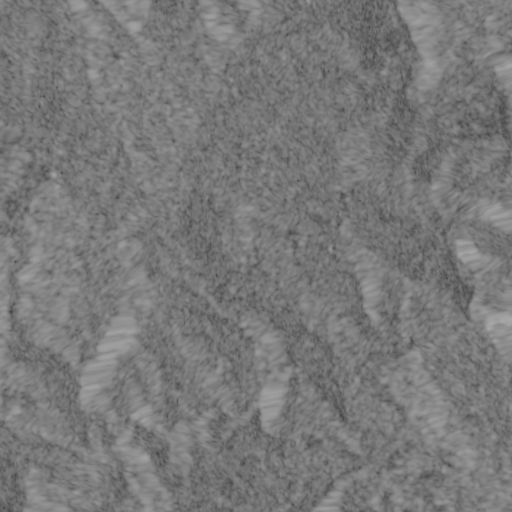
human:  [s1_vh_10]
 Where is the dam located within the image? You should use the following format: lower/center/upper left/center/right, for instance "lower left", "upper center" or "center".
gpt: The dam is located in the lower right of the image.
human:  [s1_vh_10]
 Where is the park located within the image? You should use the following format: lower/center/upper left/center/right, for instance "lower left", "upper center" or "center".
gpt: The park is located in the center of the image.
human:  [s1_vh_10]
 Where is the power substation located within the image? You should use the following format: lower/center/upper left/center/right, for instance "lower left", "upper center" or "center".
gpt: The power substation is located in the center right of the image.
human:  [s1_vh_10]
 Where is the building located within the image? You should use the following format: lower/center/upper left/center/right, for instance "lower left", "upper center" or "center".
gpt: There is no building in the image.

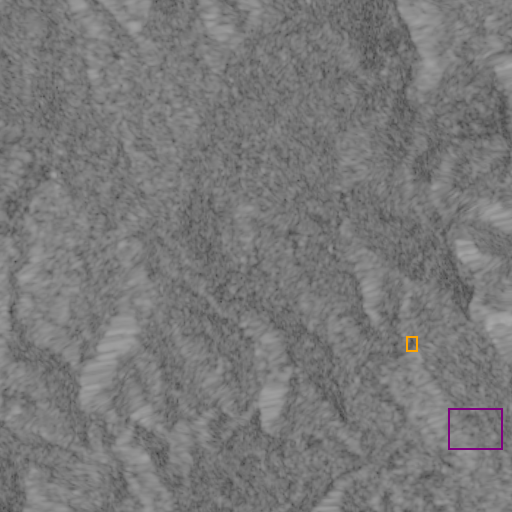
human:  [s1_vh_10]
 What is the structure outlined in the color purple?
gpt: The structure outlined in purple is a crop field.
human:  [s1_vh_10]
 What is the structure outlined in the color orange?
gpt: The structure outlined in orange is a dam.
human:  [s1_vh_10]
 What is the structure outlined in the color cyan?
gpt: There is no cyan outline.